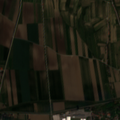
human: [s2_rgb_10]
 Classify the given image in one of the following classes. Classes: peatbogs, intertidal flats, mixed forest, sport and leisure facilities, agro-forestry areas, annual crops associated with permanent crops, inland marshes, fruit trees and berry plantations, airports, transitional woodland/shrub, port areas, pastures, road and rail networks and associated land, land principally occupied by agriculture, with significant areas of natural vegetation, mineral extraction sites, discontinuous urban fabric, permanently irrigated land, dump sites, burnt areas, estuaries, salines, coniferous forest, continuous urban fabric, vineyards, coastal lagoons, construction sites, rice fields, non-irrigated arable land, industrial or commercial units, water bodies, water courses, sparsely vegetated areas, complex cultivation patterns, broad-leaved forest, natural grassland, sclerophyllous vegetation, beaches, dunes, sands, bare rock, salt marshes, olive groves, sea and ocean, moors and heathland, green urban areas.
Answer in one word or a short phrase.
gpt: discontinuous urban fabric, non-irrigated arable land, vineyards, land principally occupied by agriculture, with significant areas of natural vegetation